Question: I'm following 'xamarin.insights' <URL> to track the event time:
'''
using (var handle = Insights.TrackTime("FetchDataFromServer"))
{
await FetchDataFromServerAsync();
}
'''
My custom action was executed for 10 seconds but as a result I see the event without duration (I expanded the node):

How to get the event duration?
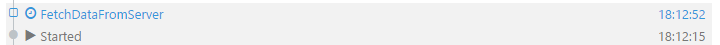
Answer: It's fixed. If you've been using TrackTime the data should be there. The Dashboard UI is the part that needed updating.